Aerial crown-view tile of a tropical tree (Barro Colorado Island, Panama), acquired 20240813:
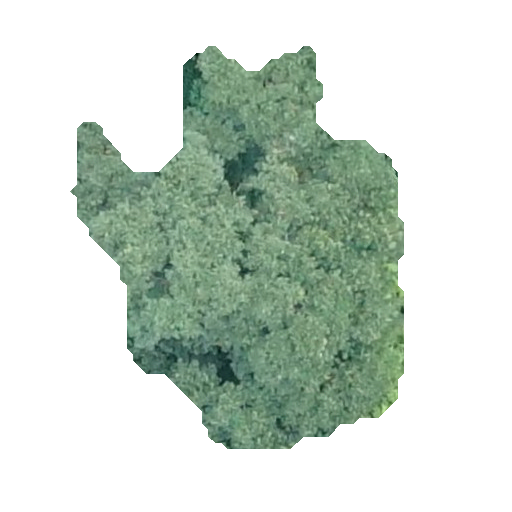
Species: Luehea seemannii
GBIF accepted scientific name: Luehea seemannii
Crown area: 136.228 m²